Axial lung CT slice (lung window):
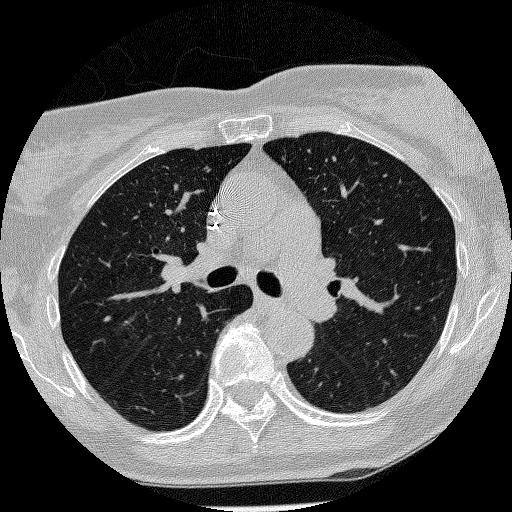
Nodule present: no